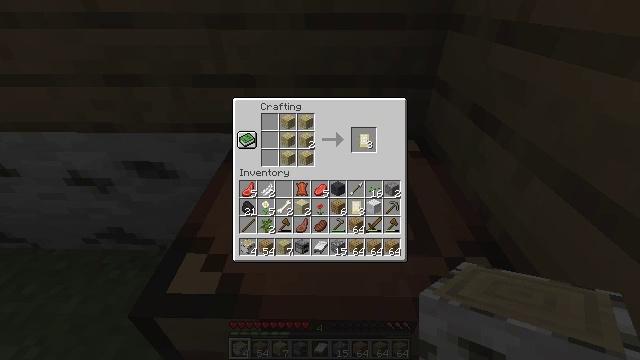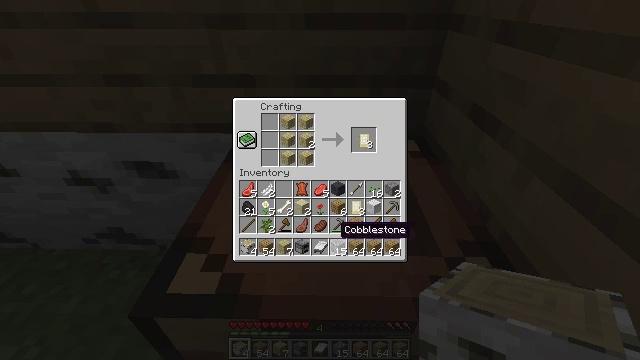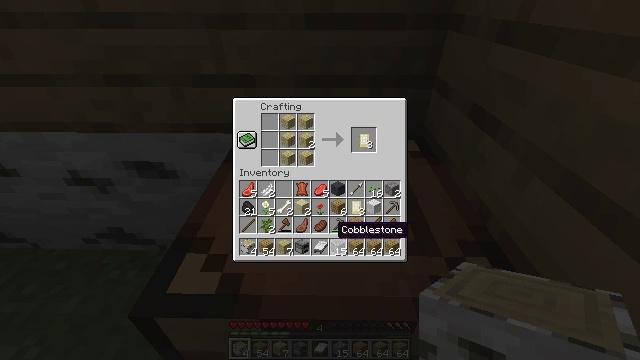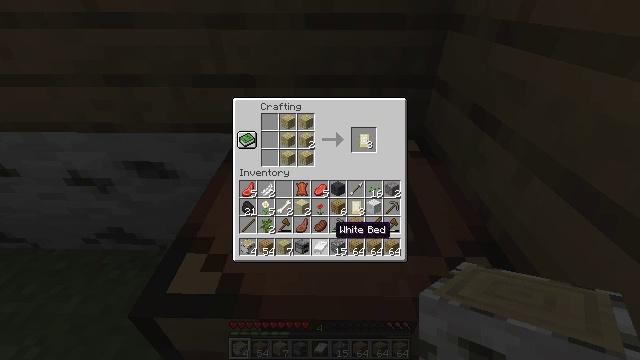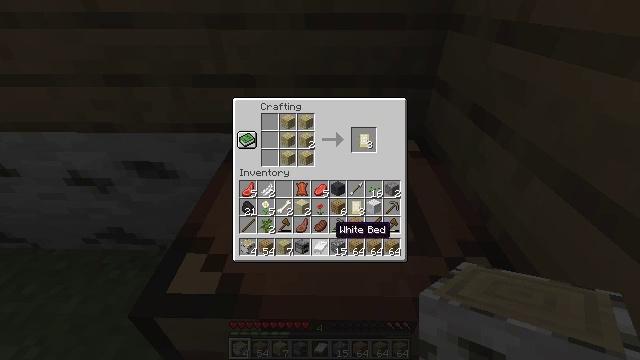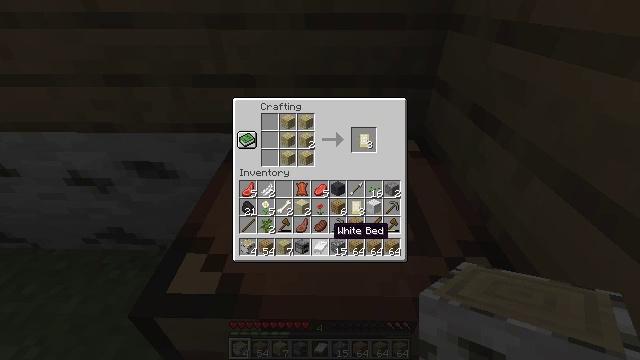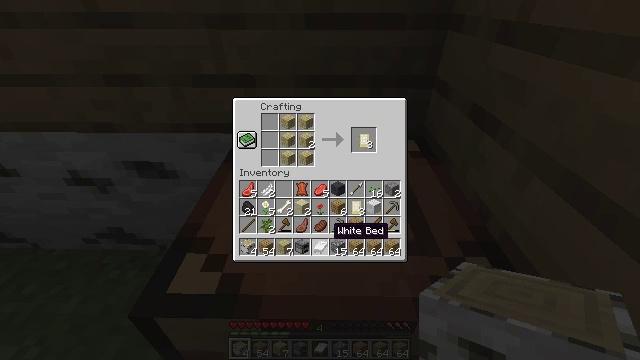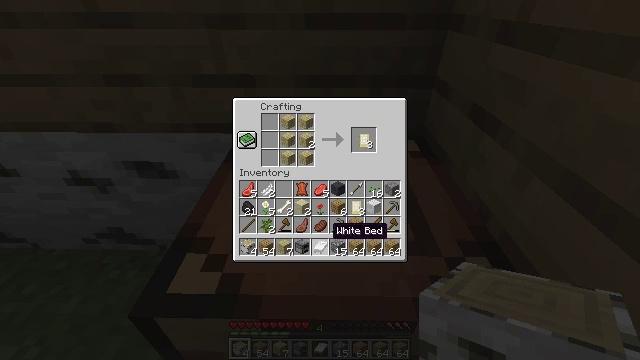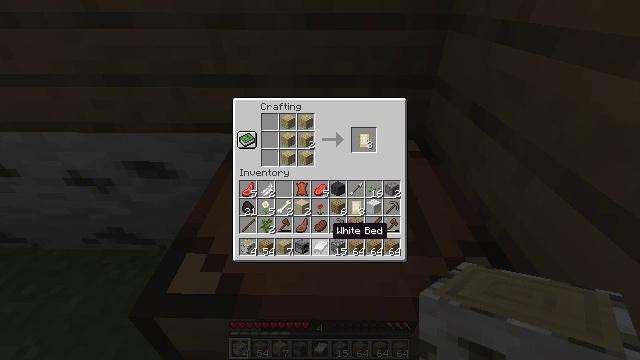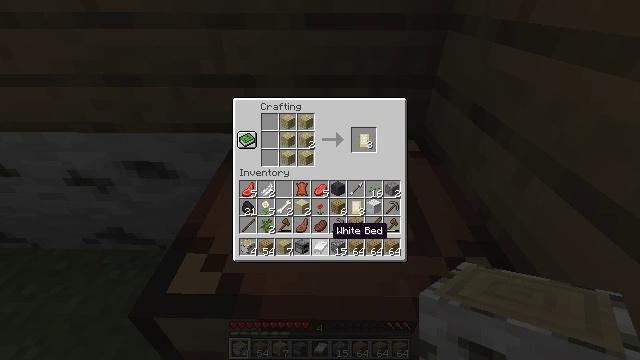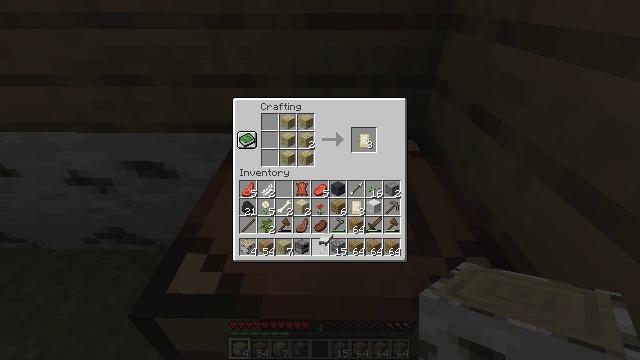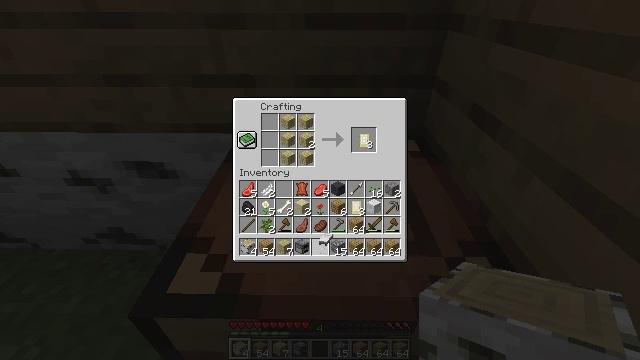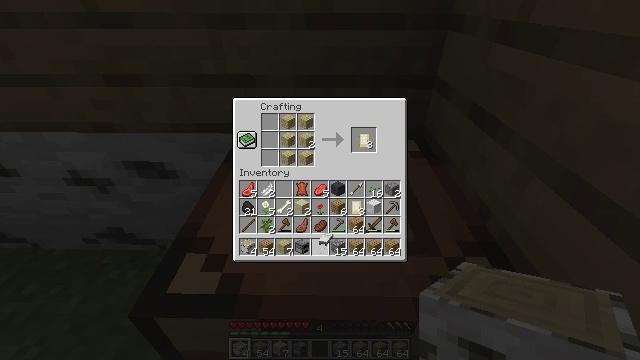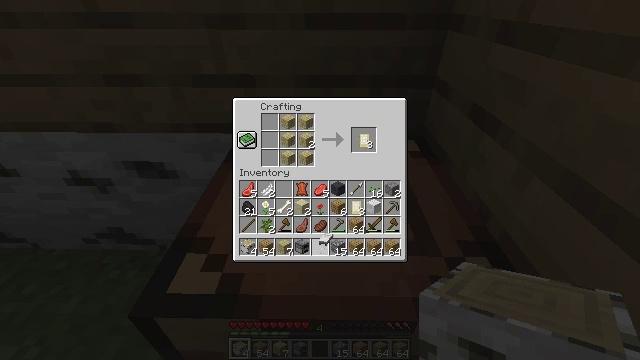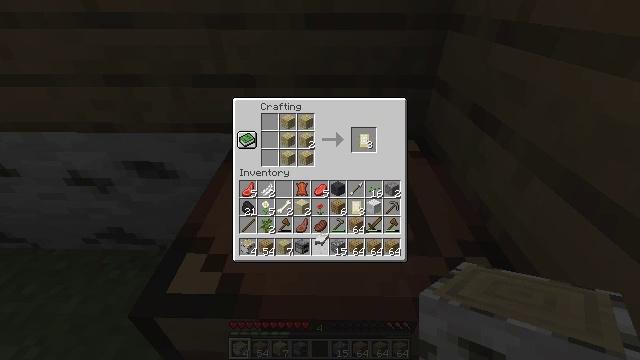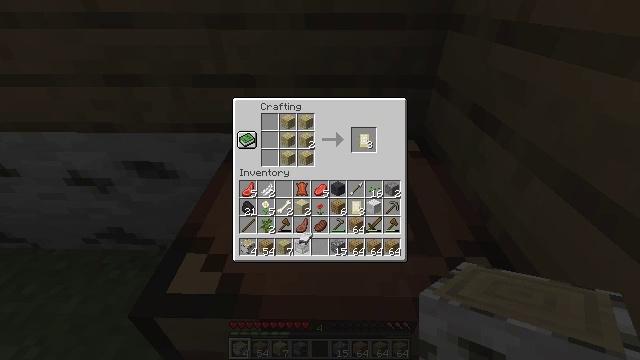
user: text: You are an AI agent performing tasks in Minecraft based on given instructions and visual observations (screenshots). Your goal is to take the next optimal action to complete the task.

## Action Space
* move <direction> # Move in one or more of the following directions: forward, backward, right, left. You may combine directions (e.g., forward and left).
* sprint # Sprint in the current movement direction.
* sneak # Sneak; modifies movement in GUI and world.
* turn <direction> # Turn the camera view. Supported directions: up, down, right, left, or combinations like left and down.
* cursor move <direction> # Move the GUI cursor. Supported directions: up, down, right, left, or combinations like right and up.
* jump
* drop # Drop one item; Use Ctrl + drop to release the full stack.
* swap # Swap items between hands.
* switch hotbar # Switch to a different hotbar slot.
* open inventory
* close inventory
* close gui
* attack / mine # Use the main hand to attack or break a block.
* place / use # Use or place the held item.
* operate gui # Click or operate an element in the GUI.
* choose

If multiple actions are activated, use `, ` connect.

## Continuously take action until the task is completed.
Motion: motion action
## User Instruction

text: Create a birch door with birch planks.
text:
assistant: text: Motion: cursor move left
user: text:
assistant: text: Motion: no_op
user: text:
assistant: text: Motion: no_op
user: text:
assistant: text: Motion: no_op
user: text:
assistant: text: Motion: no_op
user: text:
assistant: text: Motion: no_op
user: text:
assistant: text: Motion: no_op
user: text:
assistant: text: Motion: no_op
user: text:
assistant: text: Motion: no_op
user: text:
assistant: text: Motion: operate gui
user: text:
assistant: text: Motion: operate gui
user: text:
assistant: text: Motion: operate gui
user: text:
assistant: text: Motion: no_op
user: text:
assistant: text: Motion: no_op
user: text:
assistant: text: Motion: cursor move left
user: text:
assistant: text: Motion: cursor move left and up
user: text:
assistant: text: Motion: no_op
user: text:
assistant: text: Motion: no_op
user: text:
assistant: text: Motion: no_op
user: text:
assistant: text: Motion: no_op
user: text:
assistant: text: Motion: no_op
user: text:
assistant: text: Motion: no_op
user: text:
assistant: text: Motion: no_op
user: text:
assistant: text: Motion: no_op
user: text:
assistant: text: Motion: cursor move up
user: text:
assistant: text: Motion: no_op
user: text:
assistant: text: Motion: no_op
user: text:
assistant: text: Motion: operate gui
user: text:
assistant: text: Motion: operate gui
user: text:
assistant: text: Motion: operate gui